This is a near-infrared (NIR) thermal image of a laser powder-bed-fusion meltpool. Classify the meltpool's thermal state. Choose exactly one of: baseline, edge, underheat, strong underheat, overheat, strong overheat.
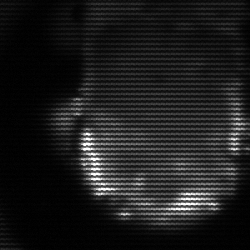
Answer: baseline